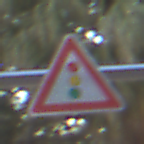
Verkehrszeichen: Lichtzeichenanlage
Umgebung: Outdoor, Suburban
Tageszeit: MorningAfternoon
Wetter: PartlyCloudy
Licht: Natural
Jahreszeit: NotSpecified
Kontrast: LowContrast